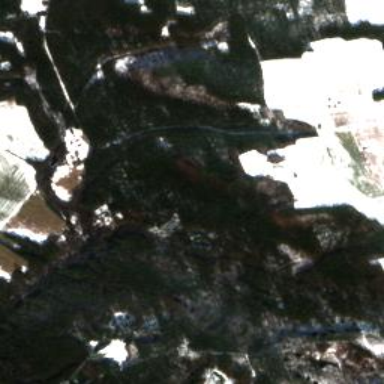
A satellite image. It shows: Ravine in the valley.